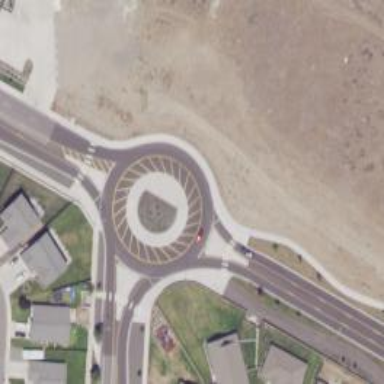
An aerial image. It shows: Asphalt road that is secondary route leading to roundabout.